Question: I have a command that sends an embed based on a user's message... I want to be able to add content to the embed message with a command as if I were commenting. Here's an example from a bot made by Discord:

As you can see in the image people have left comments on the embed. I want to be able to do exactly that: keep original content, add more content with a command.
I know how to edit messages but I cannot find anything about adding content in a specific embed field.
Some example code so you can understand my thought process:
'''
@client.command()
async def comment(ctx, message, *, args):
messagec = await ctx.fetch_message(message)
embed = discord.Embed(title=messagec.content['title'], description=messagec.content['description'])
value = f'
'{ctx.message.author.name}: {args}''
embed.add_value(name='comments', value=value)
await message.edit(embed=embed)
'''
Please don't respond telling me why this code won't work I know why this is just an example so it's easier to understand my thought process.
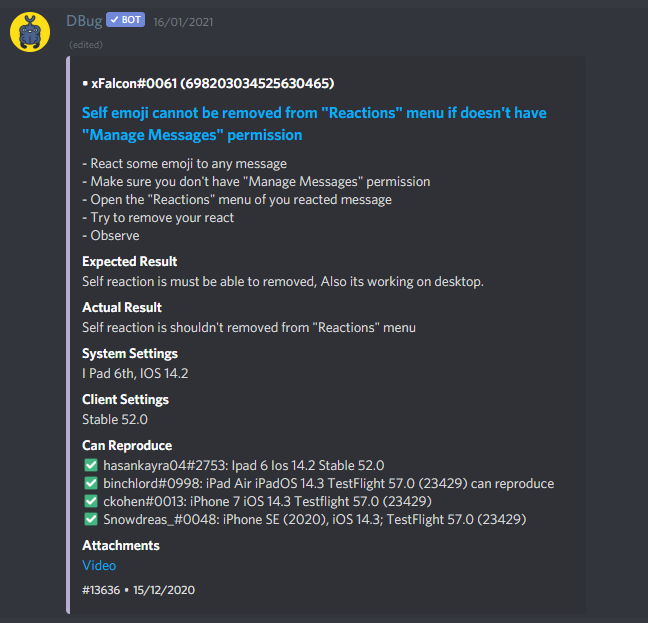
Answer: It's pretty simple, you can convert the embed to a dictionary with 'Embed.to_dict' and then work with it like with a normal python dict. Then to convert it back to a 'discord.Embed' instance use the 'Embed.from_dict' classmethod
'''
embed_dict = embed.to_dict()
for field in embed_dict["fields"]:
if field["name"] == "your field name here":
field["value"] += "new comment!"
embed = discord.Embed.from_dict(embed_dict)
await message.edit(embed=embed)
'''
### Reference:
- <URL>